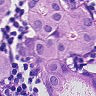
Metastatic tissue present: yes